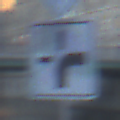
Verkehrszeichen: VerlaufVorfahrtsstrasse3
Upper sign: Vorfahrtsstrasse
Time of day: SunriseSunset
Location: Outdoor (Urban)
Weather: Clear
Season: NotSpecified
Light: Natural